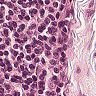
Metastatic tissue present: no